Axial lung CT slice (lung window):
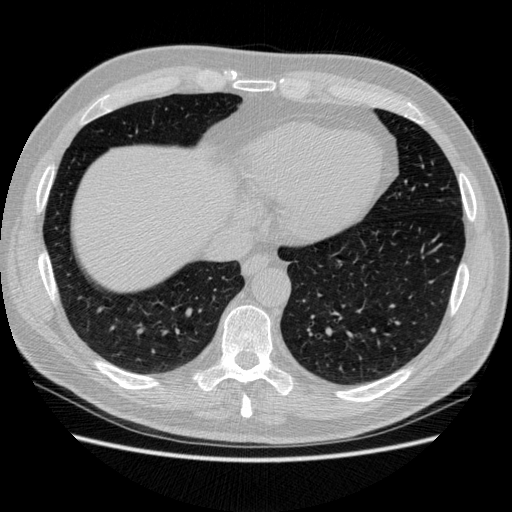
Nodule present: no